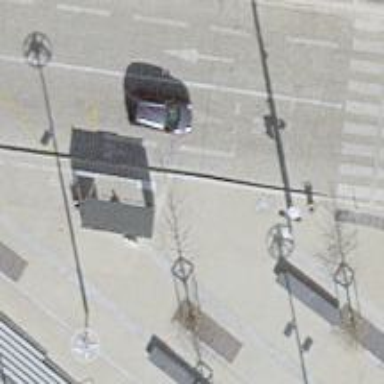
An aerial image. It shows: Public surveillance system.